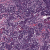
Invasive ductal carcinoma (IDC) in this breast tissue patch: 0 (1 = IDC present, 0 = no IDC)